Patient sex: M
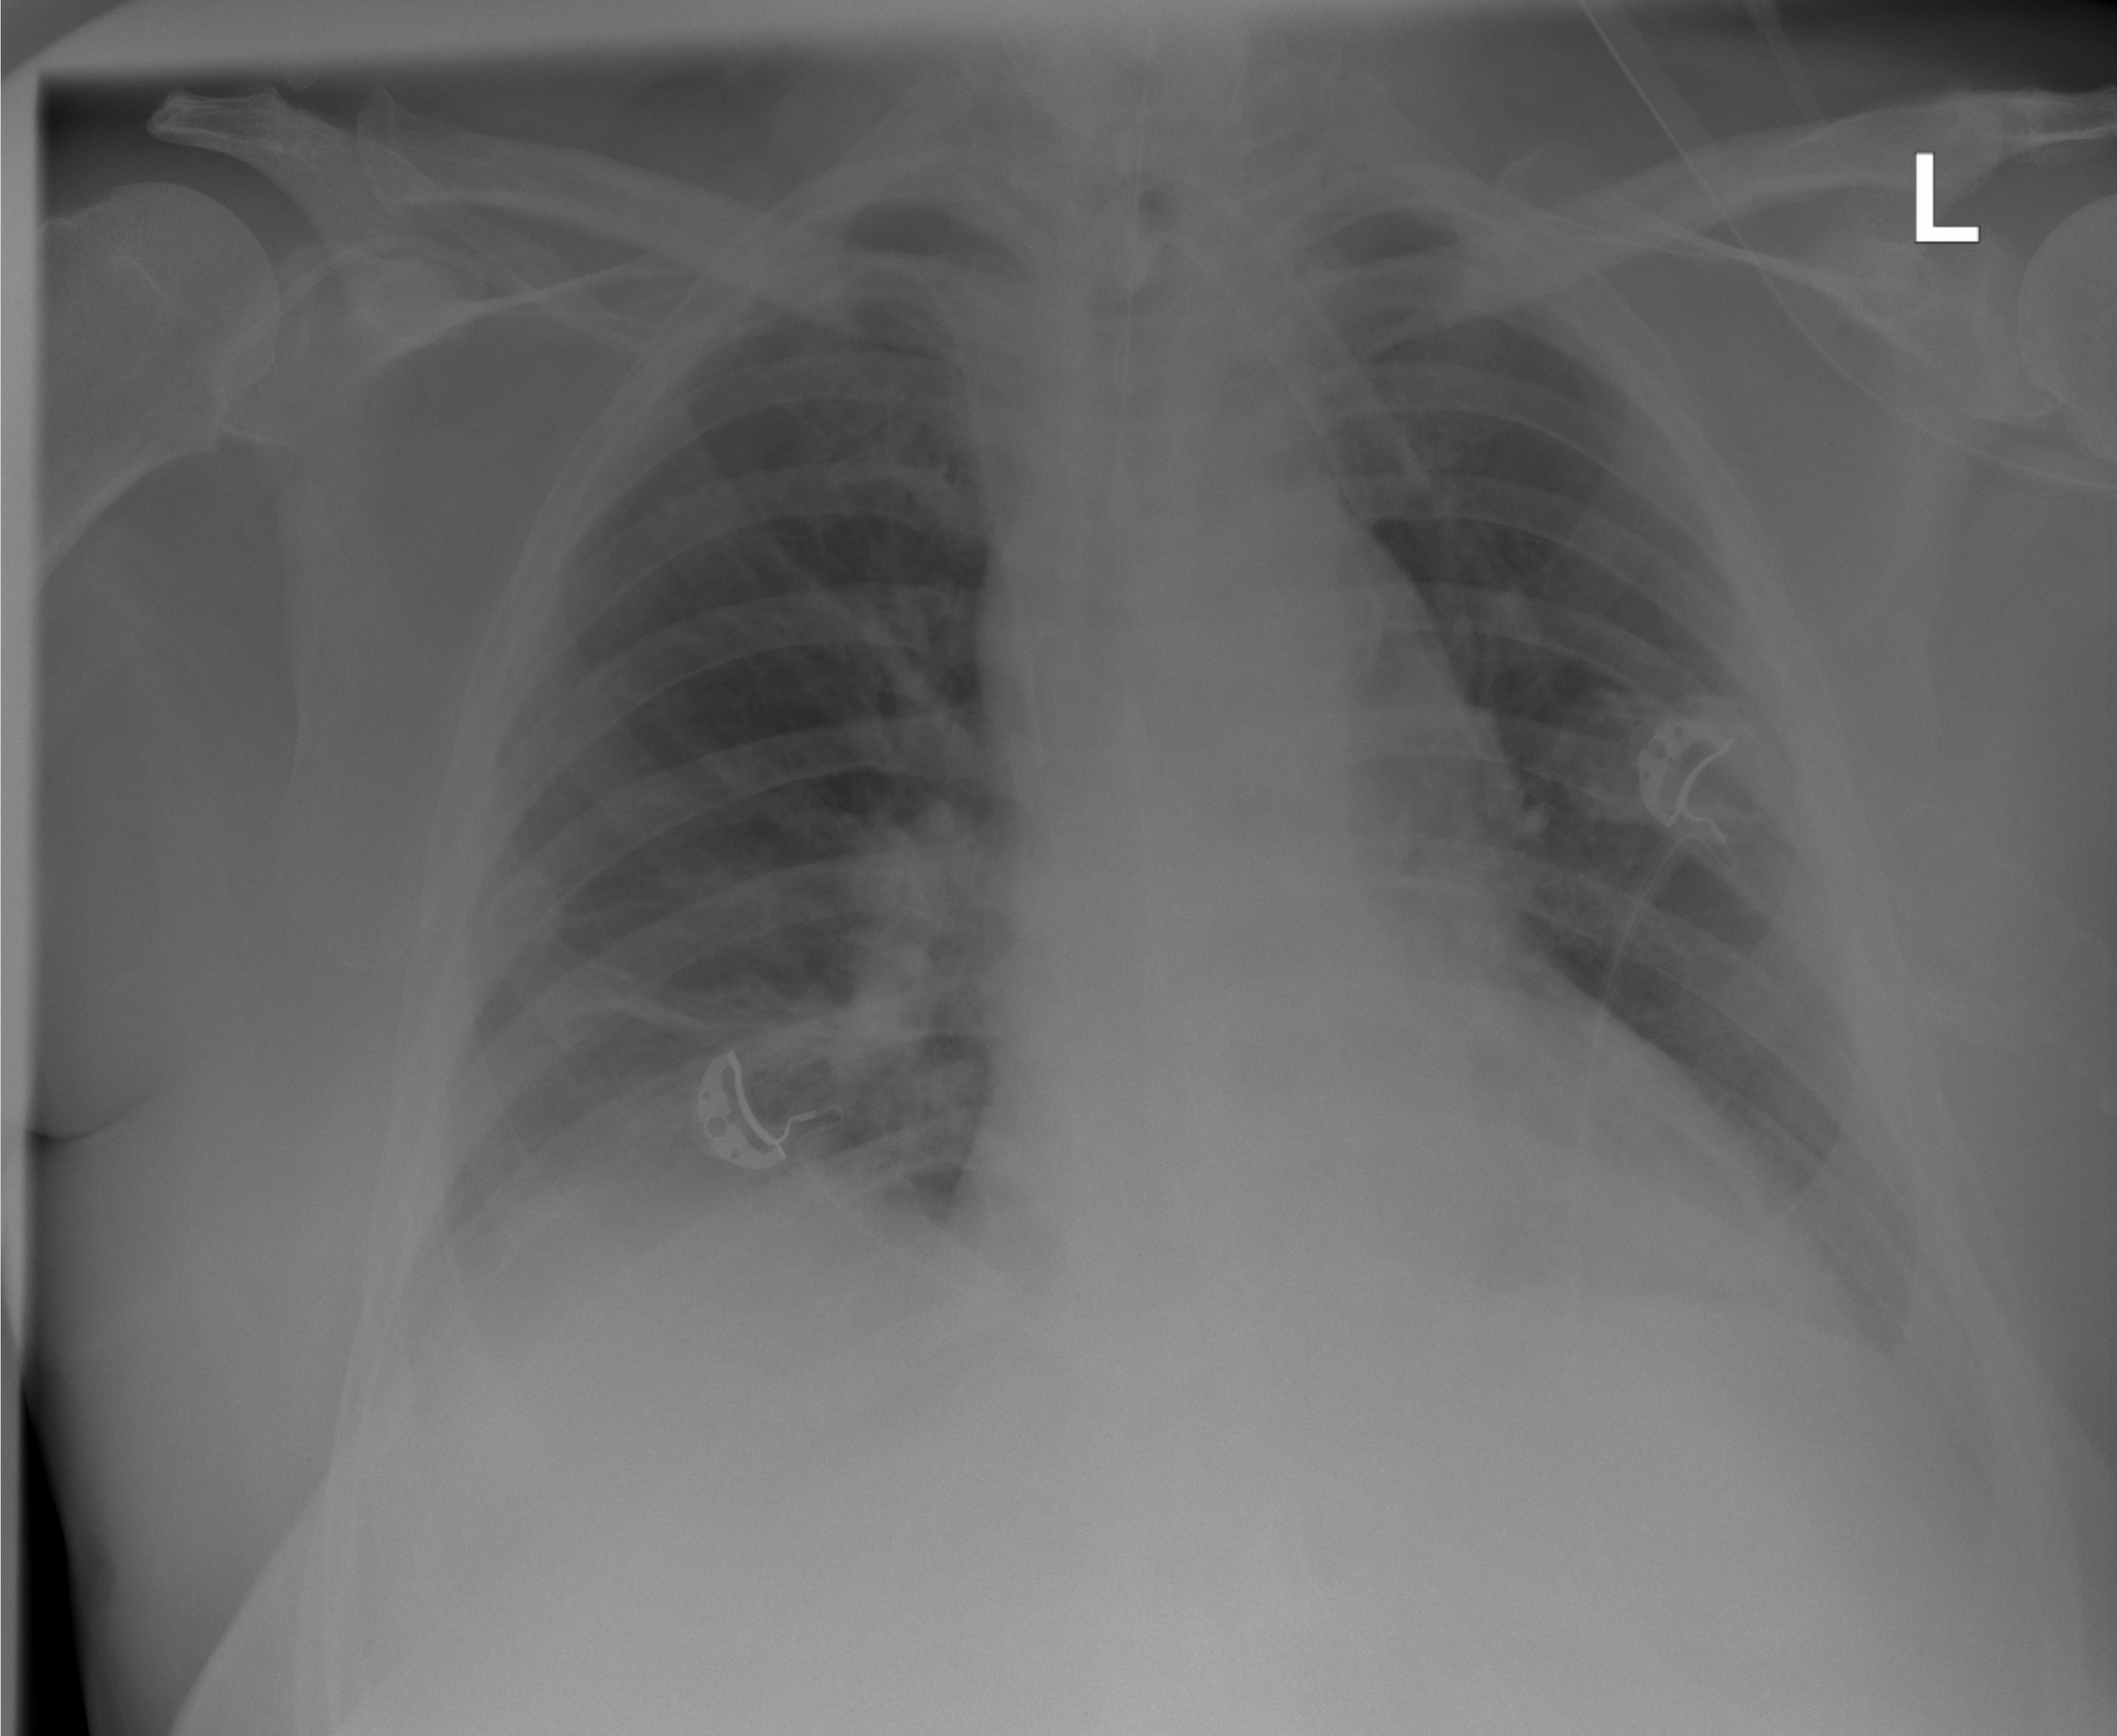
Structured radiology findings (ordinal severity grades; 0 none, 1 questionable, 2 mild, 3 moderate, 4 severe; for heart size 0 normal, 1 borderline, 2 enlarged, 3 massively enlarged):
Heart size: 2
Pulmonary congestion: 0
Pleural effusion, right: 1
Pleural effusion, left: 1
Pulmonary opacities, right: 0
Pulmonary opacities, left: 0
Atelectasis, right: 2
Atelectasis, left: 2